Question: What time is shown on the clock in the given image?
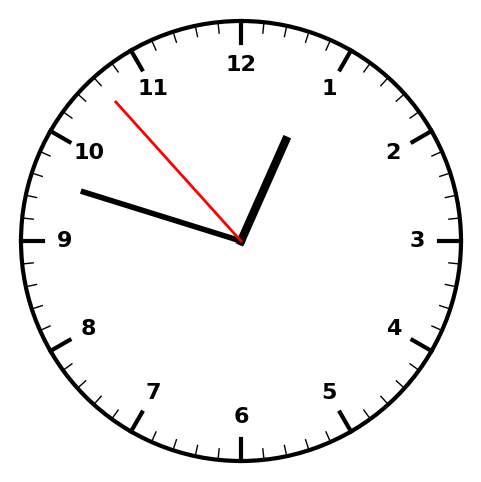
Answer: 12:47:53